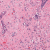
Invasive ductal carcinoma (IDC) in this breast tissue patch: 1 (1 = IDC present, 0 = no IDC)